Question: In my app, I model Lists of items. In MainActivity, I see ListView containing Lists. I can click on each list to see its items (DisplayListActivity). On DisplayListActivity, I have button in the ActionBar to display the list properties. This launches the third activity (EditListPropertiesActivity).
'''
Main
| ^
V |
DisplayListActivity (listId is passed with Intent, default=1)
| ^
V |
EditListPropertiesActivity (listId is passed with Intent, default=1)
'''
The problem appears, when I select List id=2 on the MainActivity, and then I select the properties button on the DisplayListActivity. Once I am done with the EditListPropertiesActivity, i click '<' (back) on the ActionBar: .
I return to the DisplayListActivity, but instead of going back to the list id=2, I see the list with id=1 (which is default).
How to pass the ListId back form EditListPropertiesActivity to the DisplayListActivity?
1. startActivityForResult and return the id - would work, but I see it ugly
2. use the SharedPreferences and store sth like lastVisitedList - ugly
3. store the lastVisitedList information in the db - even uglier
What is the usual solution for that problem?
Code snippets below.
'''
public class MainActivity extends Activity {
...
listView.setOnItemClickListener(
new AdapterView.OnItemClickListener() {
@Override
public void onItemClick(AdapterView<?> adapterView, View view, int i, long l) {
MetaList mlist = (MetaList) listView.getItemAtPosition(i);
final Intent intent;
intent = new Intent(getApplicationContext(), DisplayListActivity.class);
intent.putExtra(META_LIST_SELECTED, mlist.getId());
startActivity(intent);
}
}
);
...
'''
'''
@Override
public void onCreate(Bundle savedInstanceState) {
super.onCreate(savedInstanceState);
setContentView(R.layout.single_list);
intent = getIntent();
metaListId = intent.getLongExtra(MainActivity.META_LIST_SELECTED, 1); //read the data or take 1 as default
...
//start the third activity
final Intent intent;
intent = new Intent(getApplicationContext(), EditListPropertiesActivity.class);
intent.putExtra(META_LIST_SELECTED, metaListId);
startActivity(intent);
....
'''
'''
public class EditListPropertiesActivity extends Activity {
public void onCreate(Bundle savedInstanceState) {
super.onCreate(savedInstanceState);
setContentView(R.layout.edit_list_parameters);
getActionBar().setDisplayHomeAsUpEnabled(true); //this enables the '<' (back) button
intent = getIntent();
metaListId = intent.getLongExtra(DisplayMetaListActivity.META_LIST_SELECTED, 1);
...
'''
'''
<application>
<activity
android:name=".MainActivity">
</activity>
<activity
android:name="com.example.tutorial1.DisplayListActivity"
android:parentActivityName="com.example.tutorial1.MainActivity" >
<meta-data
android:name="android.support.PARENT_ACTIVITY"
android:value="com.example.tutorial1.MainActivity" />
</activity>
<activity
android:name="com.example.tutorial1.EditListPropertiesActivity"
android:parentActivityName="com.example.tutorial1.DisplayListActivity" >
<meta-data
android:name="android.support.PARENT_ACTIVITY"
android:value="com.example.tutorial1.DisplayListActivity" />
</activity>
</application>
'''
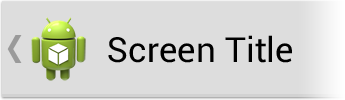
Answer: I have found the solution that works. I post it here, because it is cleaner (in my opinion) and different than the other proposed. I set the launch mode of the second activity to singleTask in the manifest file: 'android:launchMode="singleTask"'
'''
...
<activity
android:name="com.example.tutorial1.DisplayListActivity"
android:label="Meta List"
android:parentActivityName="com.example.tutorial1.MainActivity"
android:launchMode="singleTask">
<meta-data
android:name="android.support.PARENT_ACTIVITY"
android:value="com.example.tutorial1.MainActivity" />
</activity>
...
'''
If there is a better solution for the stated problem, I am open for discussion :)